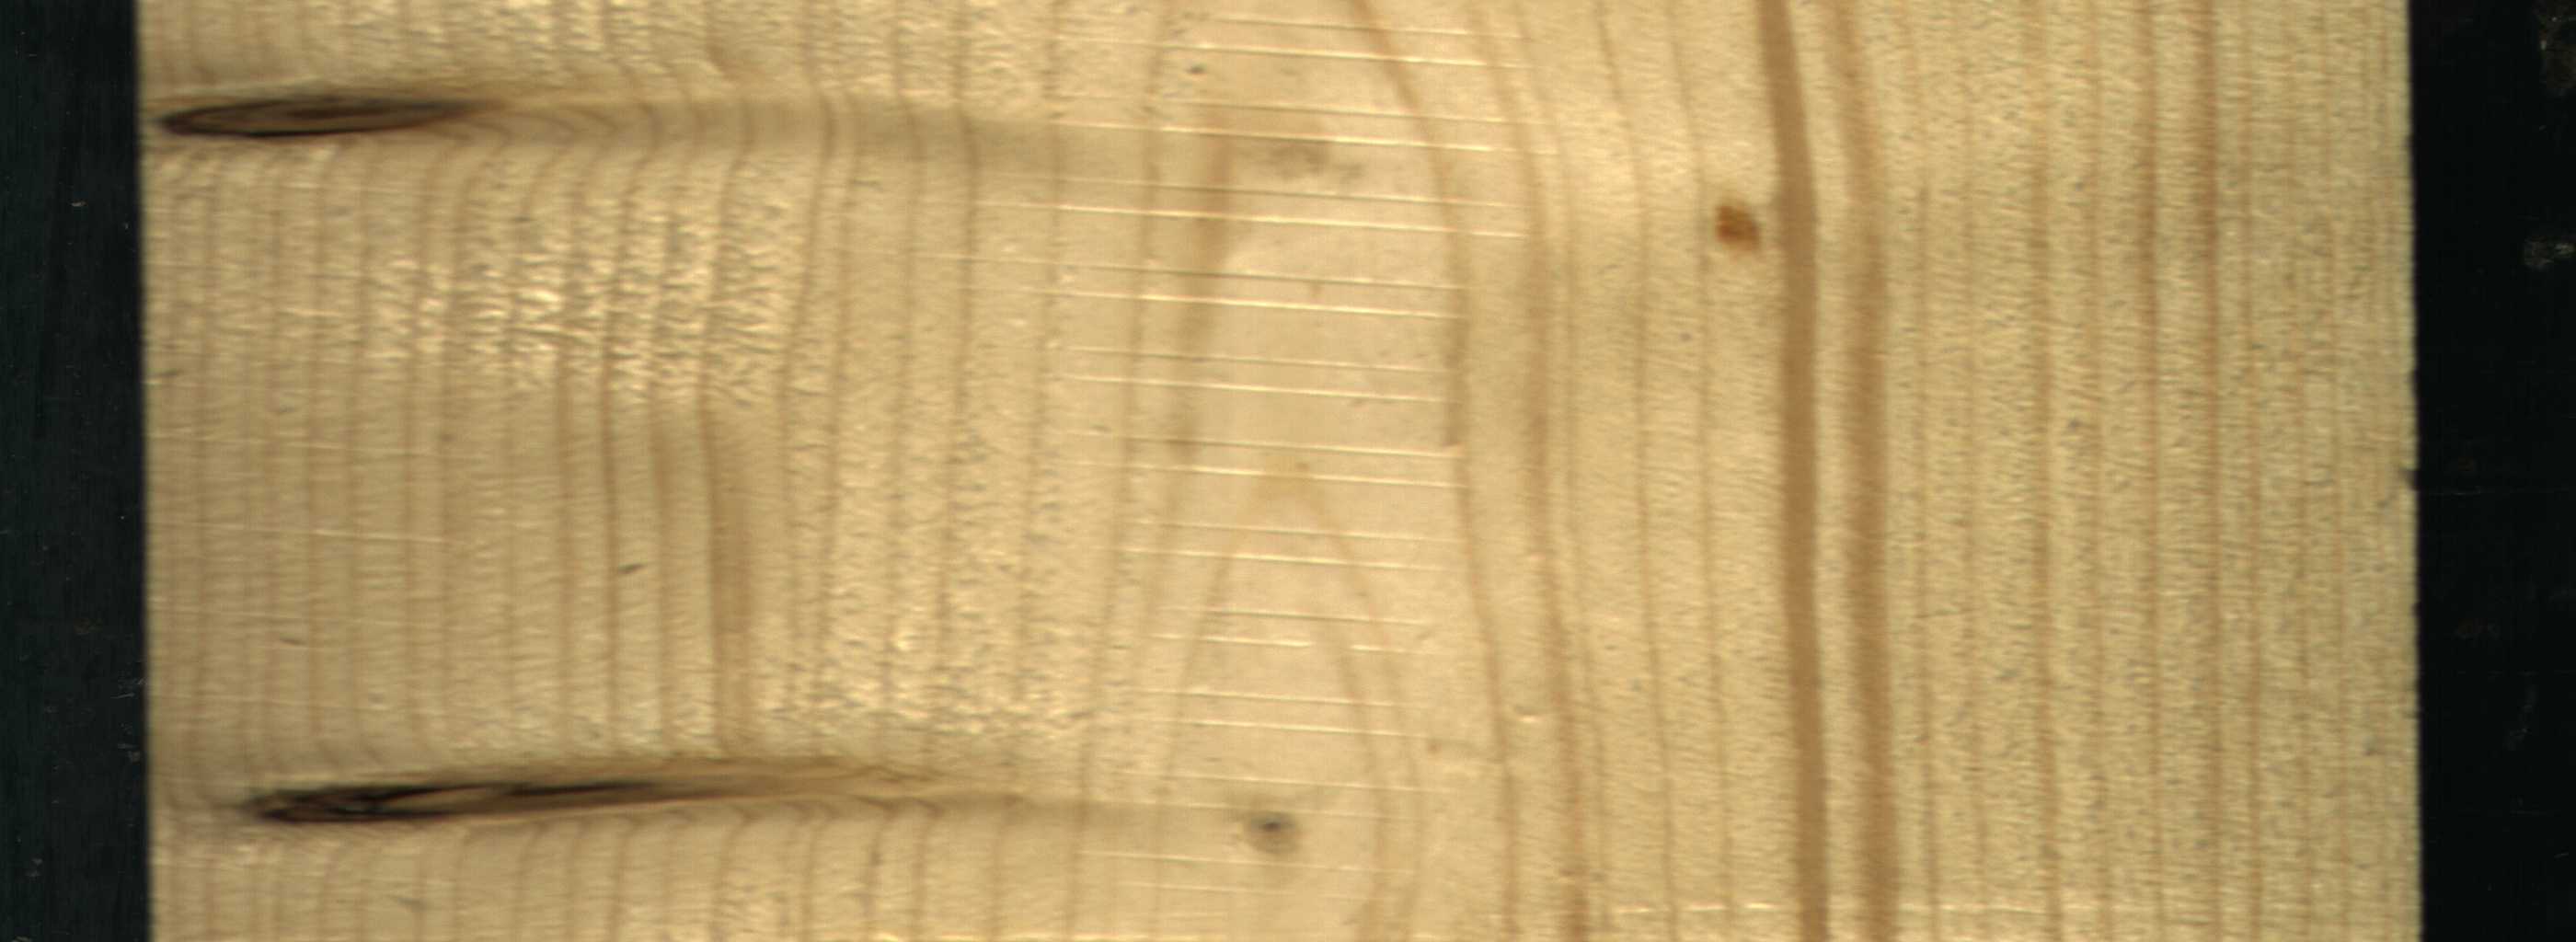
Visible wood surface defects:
resin
Dead_Knot
Dead_Knot
Live_Knot